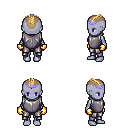
a pixel art fantasy rpg character, female body template, dark elf, purple skin, steel chest armor, metal pants, blonde short mohawk hairstyle, purple tiara, gold gloves, four views (front, back, left, right), 2x2 character sprite sheet, small pixel art, hard edges, no anti-aliasing